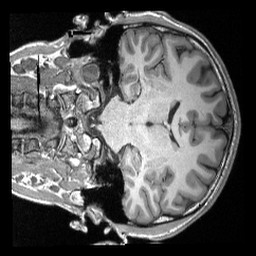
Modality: T1w
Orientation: coronal
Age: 20
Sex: male
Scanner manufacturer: siemens
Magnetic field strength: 3 T
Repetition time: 2.3 s
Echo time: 0.00308 s